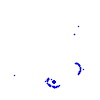
Particle: proton